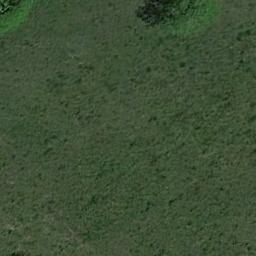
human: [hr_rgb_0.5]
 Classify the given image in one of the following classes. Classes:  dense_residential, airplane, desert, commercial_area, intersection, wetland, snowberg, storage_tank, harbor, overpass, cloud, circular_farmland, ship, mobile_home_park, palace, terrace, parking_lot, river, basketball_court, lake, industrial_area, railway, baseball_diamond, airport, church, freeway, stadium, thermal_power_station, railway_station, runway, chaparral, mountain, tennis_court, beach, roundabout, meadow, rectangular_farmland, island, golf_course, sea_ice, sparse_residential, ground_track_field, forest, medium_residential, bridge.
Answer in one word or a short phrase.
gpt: meadow